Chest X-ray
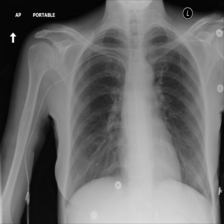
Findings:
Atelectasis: negative
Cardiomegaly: negative
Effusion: negative
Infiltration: negative
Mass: negative
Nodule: negative
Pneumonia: negative
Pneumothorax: negative
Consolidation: negative
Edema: negative
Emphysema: negative
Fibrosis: negative
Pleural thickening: negative
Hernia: negative